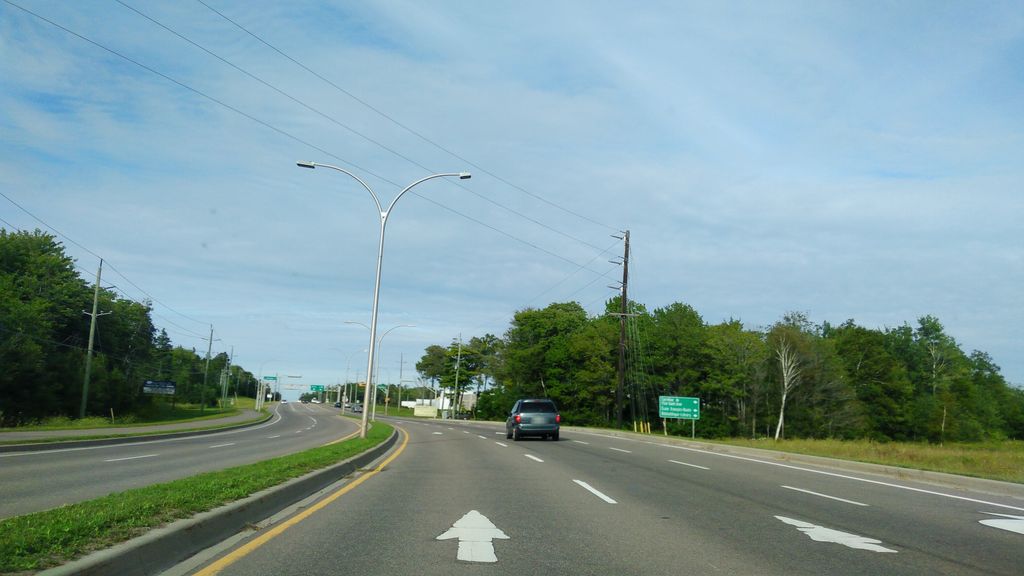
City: charlottetown